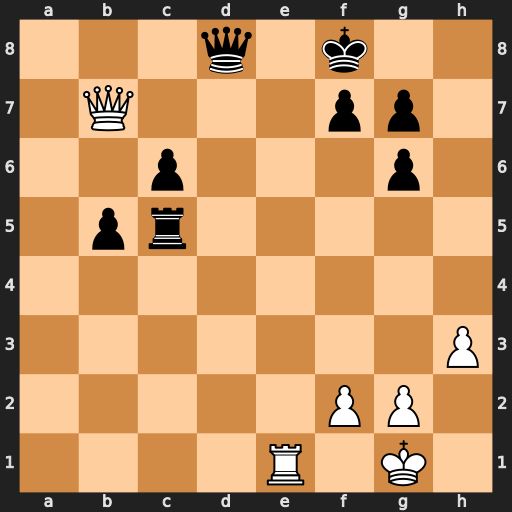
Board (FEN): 3q1k2/1Q3pp1/2p3p1/1pr5/8/7P/5PP1/4R1K1
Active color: w
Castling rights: -
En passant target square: -
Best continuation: Ra1 Kg8 Ra8 Qxa8 Qxa8+